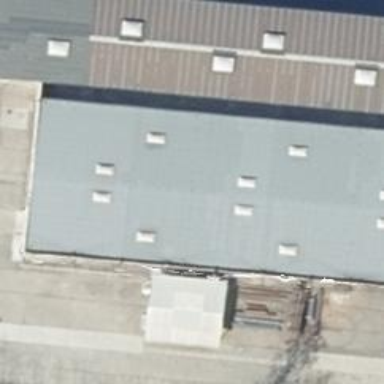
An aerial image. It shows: Commercial building.